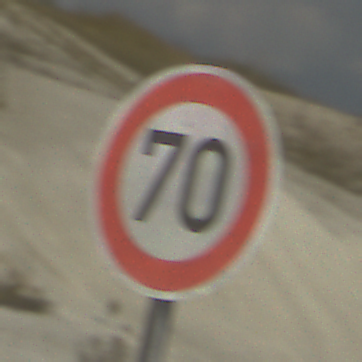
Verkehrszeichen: Geschwindigkeit70
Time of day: MorningAfternoon
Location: Outdoor (Beach)
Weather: PartlyCloudy
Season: NotSpecified
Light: Natural